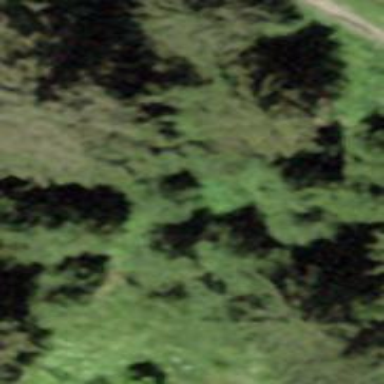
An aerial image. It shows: Forest area.